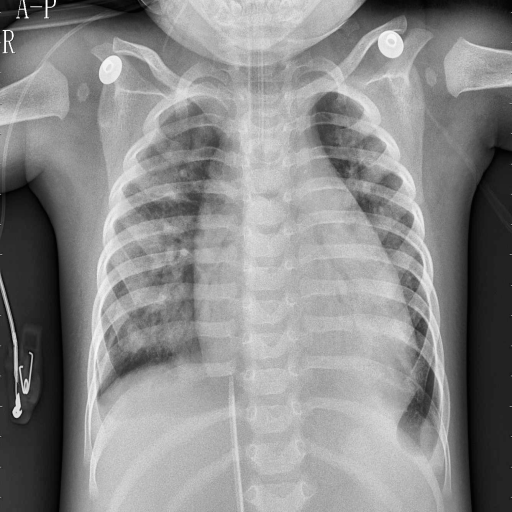
Finding: PNEUMONIA